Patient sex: M
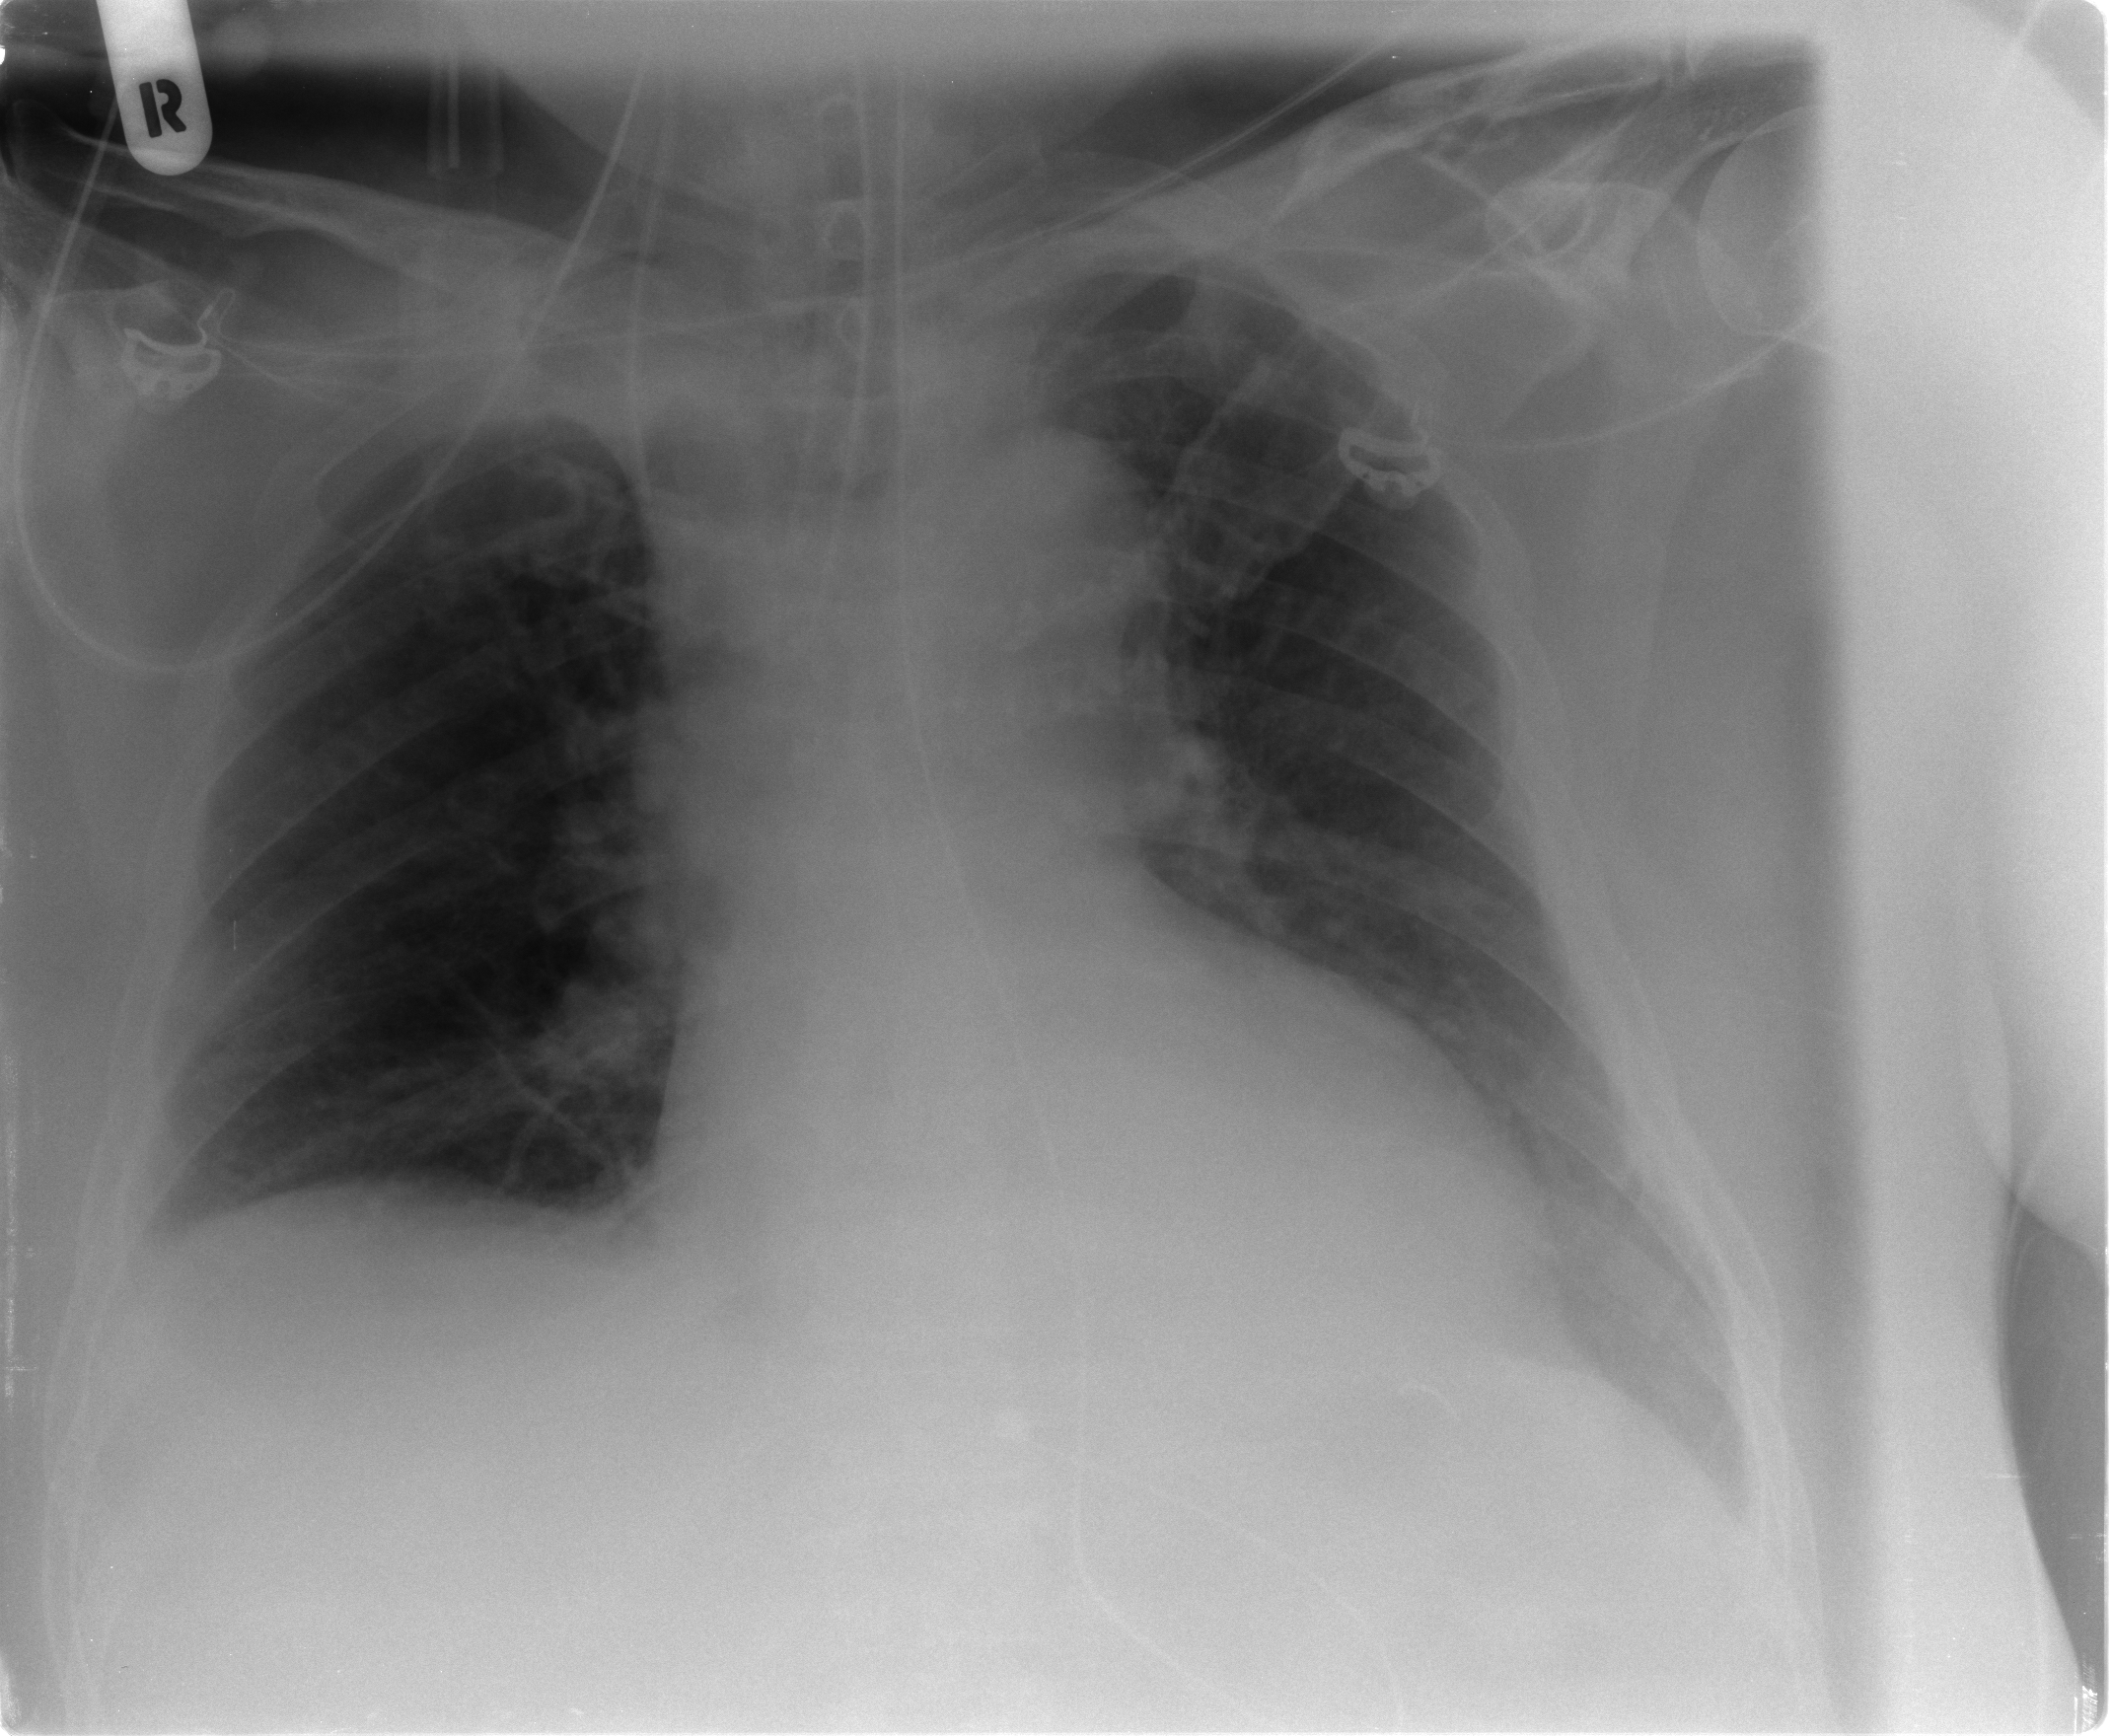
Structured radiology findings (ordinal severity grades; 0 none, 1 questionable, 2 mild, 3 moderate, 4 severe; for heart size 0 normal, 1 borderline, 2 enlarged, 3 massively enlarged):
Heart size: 2
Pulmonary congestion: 2
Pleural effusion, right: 2
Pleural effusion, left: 2
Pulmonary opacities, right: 0
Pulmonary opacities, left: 0
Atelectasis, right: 2
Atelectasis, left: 2